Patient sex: M
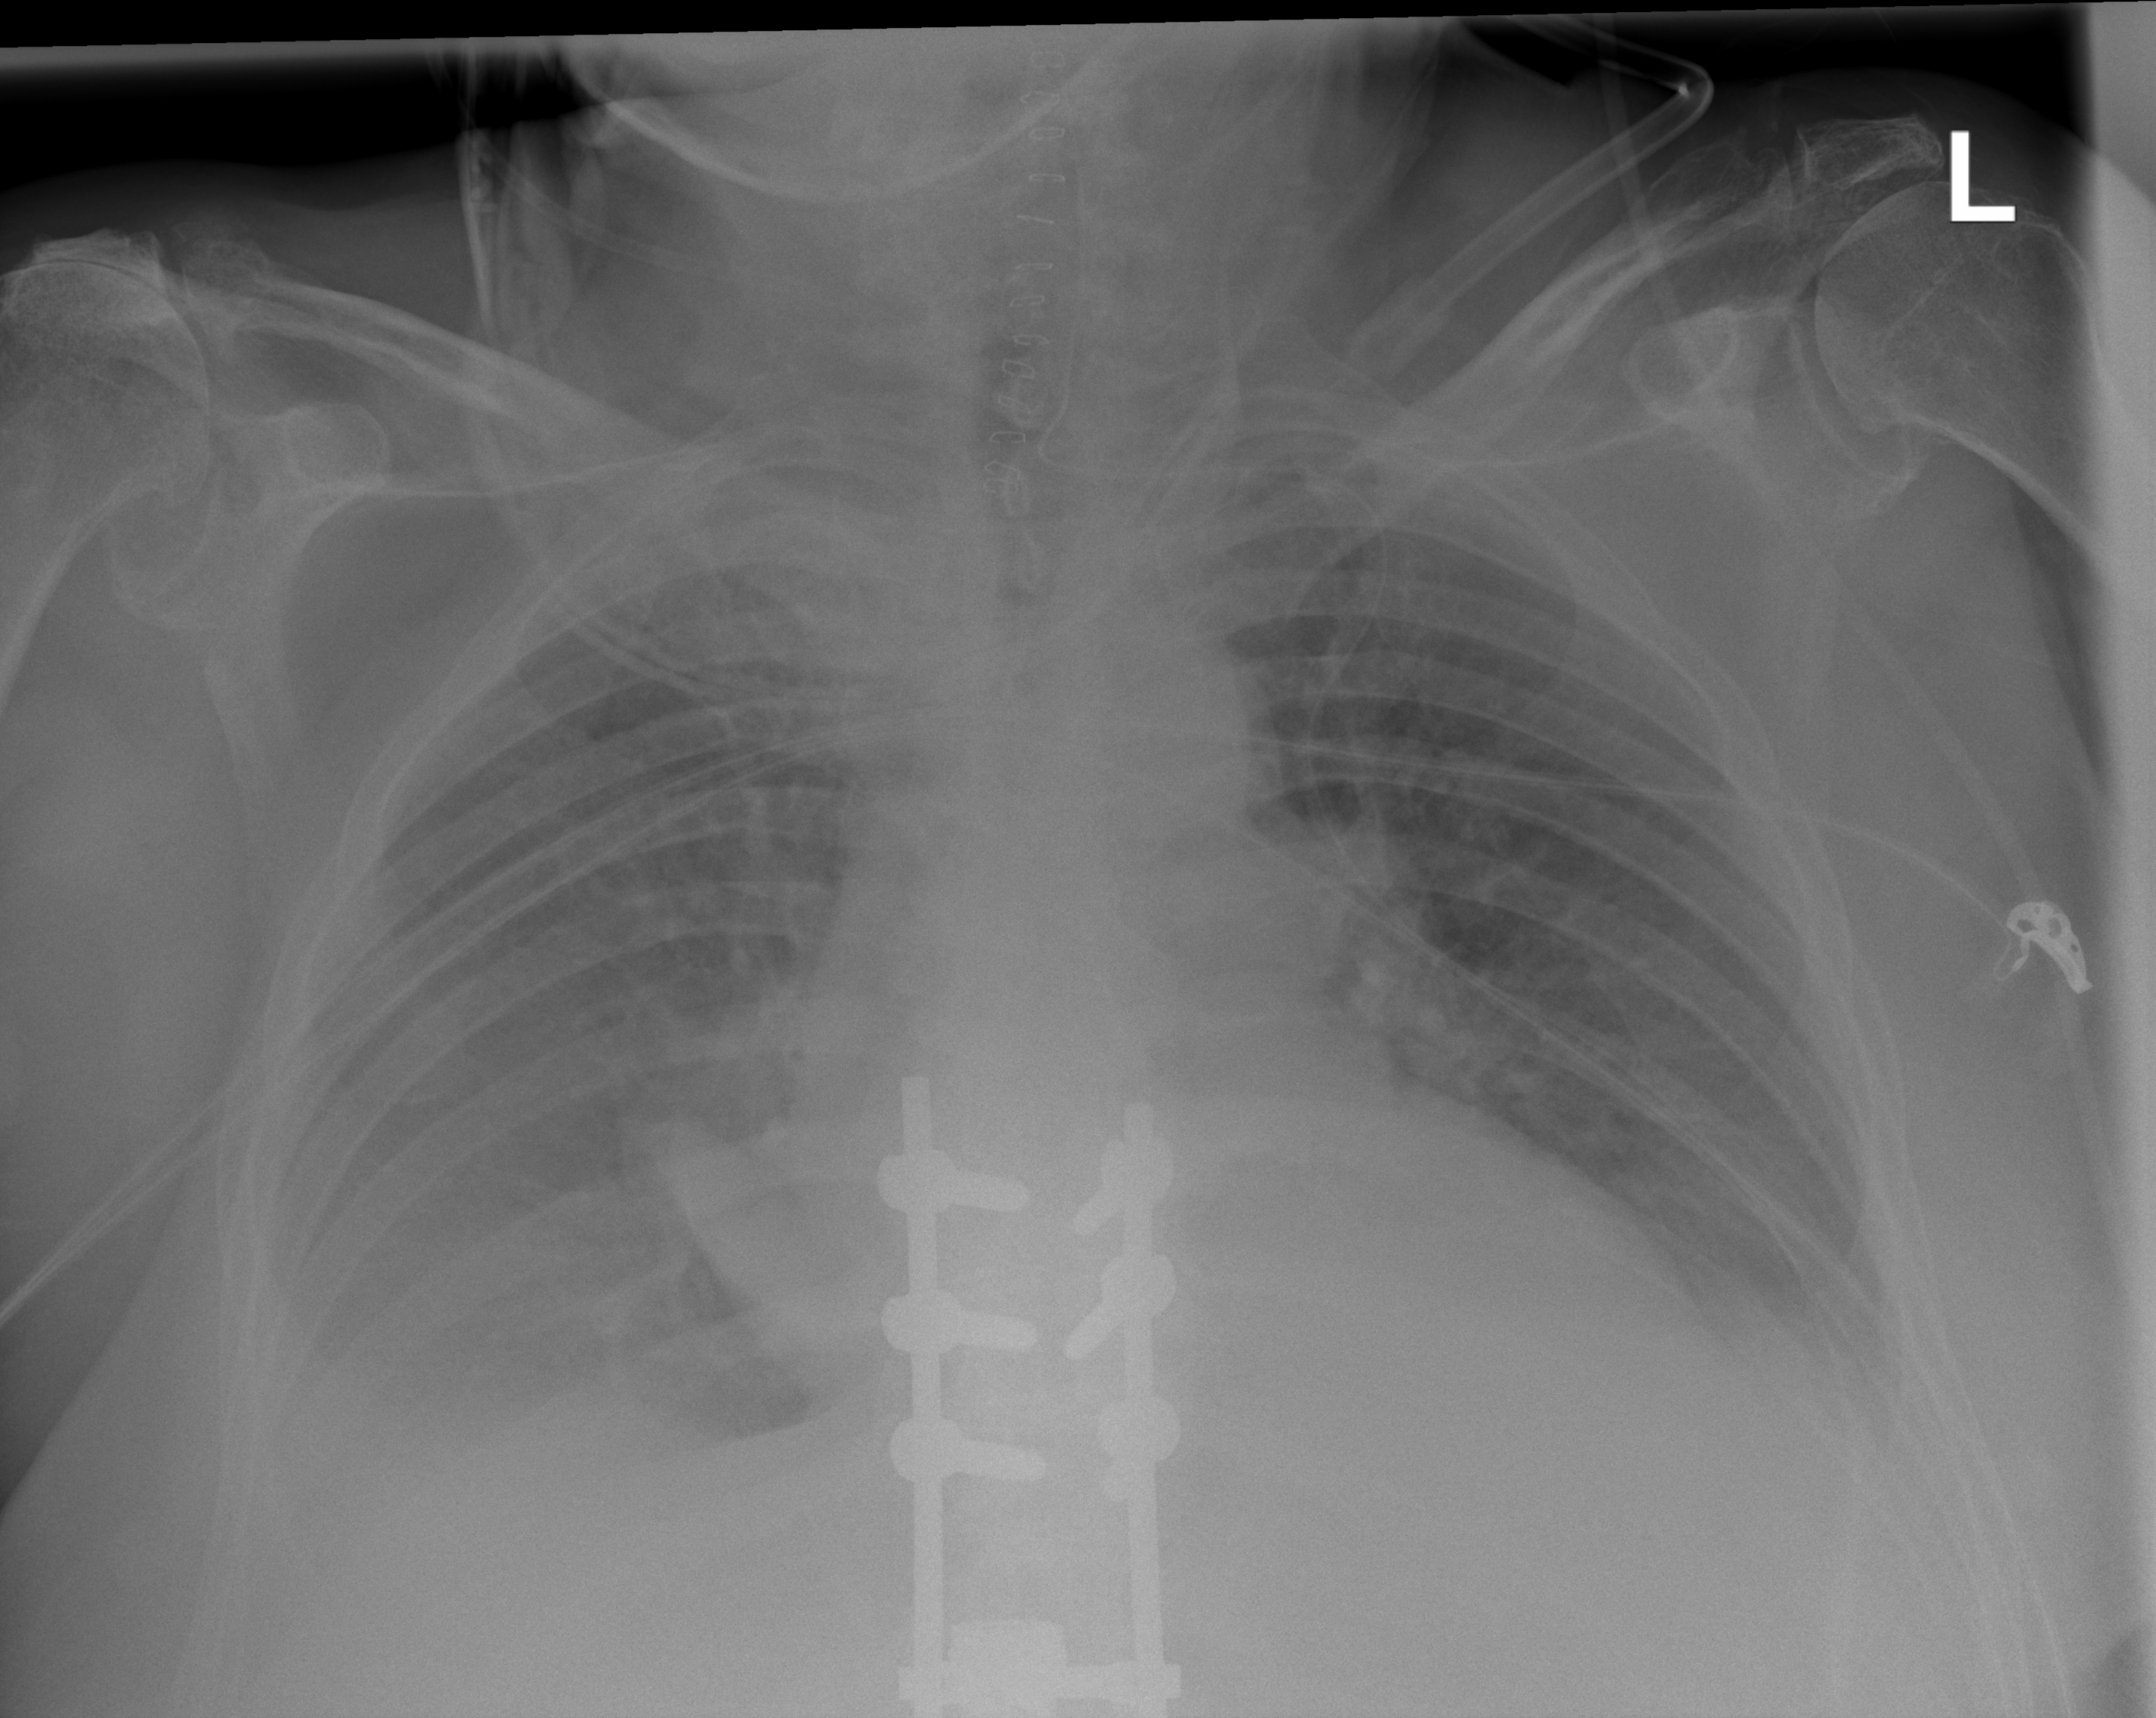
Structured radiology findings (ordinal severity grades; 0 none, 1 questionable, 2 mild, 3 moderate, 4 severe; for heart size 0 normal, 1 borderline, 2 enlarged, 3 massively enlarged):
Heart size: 0
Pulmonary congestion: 2
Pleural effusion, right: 3
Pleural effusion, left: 2
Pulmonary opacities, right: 0
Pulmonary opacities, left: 0
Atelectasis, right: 2
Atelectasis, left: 0